Field crop: maize
Growth stage: 2
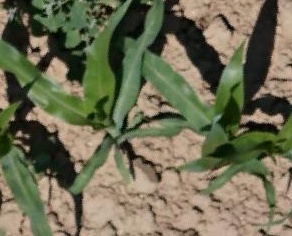
Species: maize